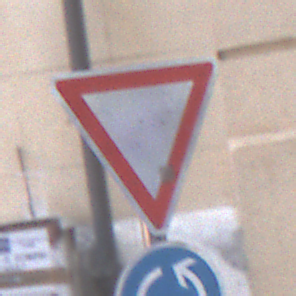
Verkehrszeichen: VorfahrtGewaehren
Zusatzzeichen unten: Kreisverkehr
Umgebung: Outdoor, Urban
Tageszeit: MorningAfternoon
Wetter: PartlyCloudy
Licht: Natural
Jahreszeit: NotSpecified
Kontrast: MediumContrast